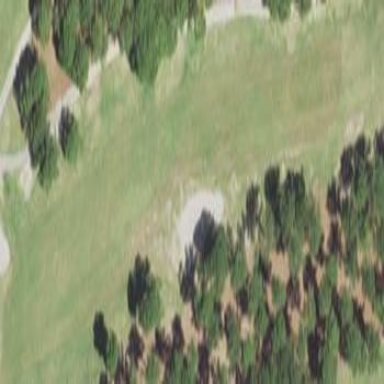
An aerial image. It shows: Golf fairway in the image.